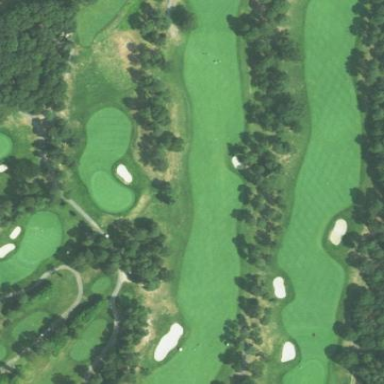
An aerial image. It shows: Golf fairway surrounded by grass.